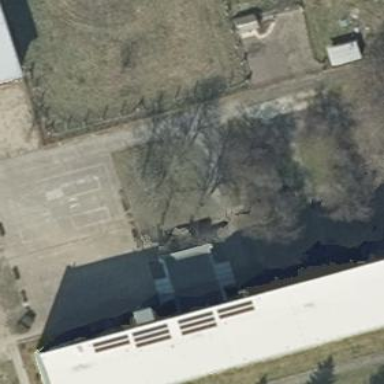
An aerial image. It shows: Flat-roofed building with light-grey roof.